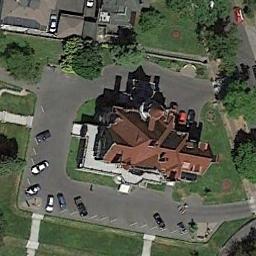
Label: palace